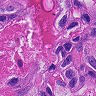
Metastatic tissue present: yes